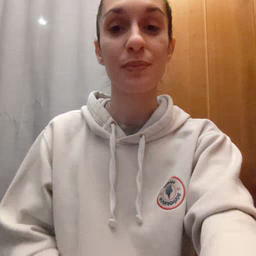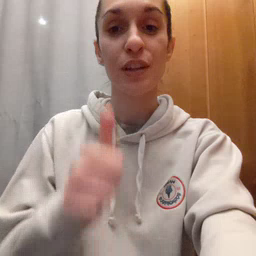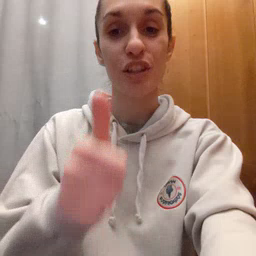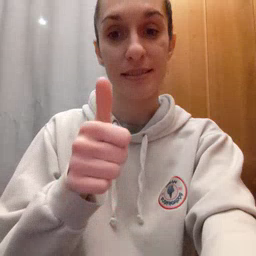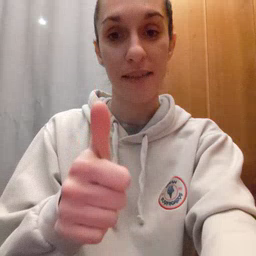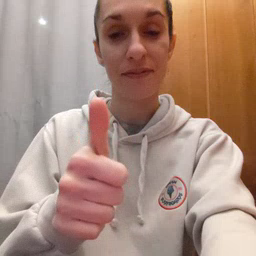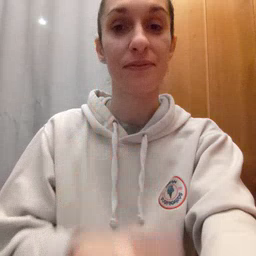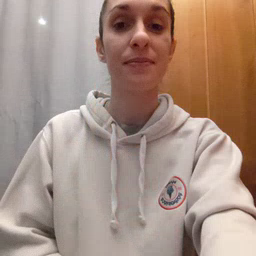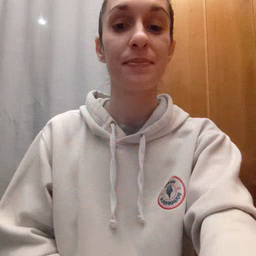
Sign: yourself